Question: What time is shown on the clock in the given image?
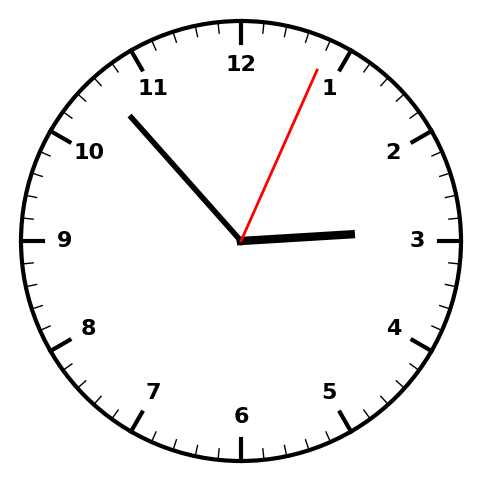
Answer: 02:53:04